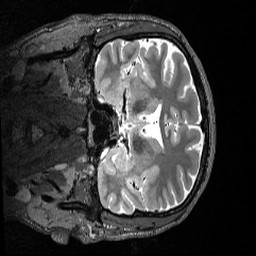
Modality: T2w
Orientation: coronal
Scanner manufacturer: siemens
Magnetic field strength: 3 T
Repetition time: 3.2 s
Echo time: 0.567 s